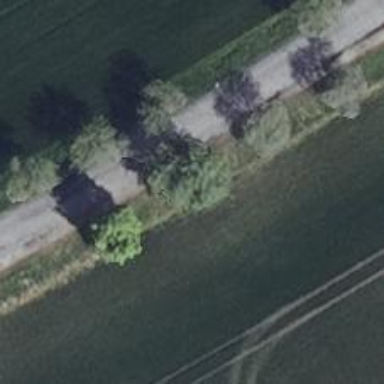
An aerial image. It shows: Row of deciduous broadleaved trees.